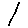
Label: line